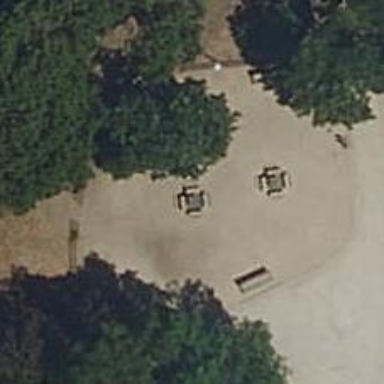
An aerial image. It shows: Picnic table located in leisure land area.